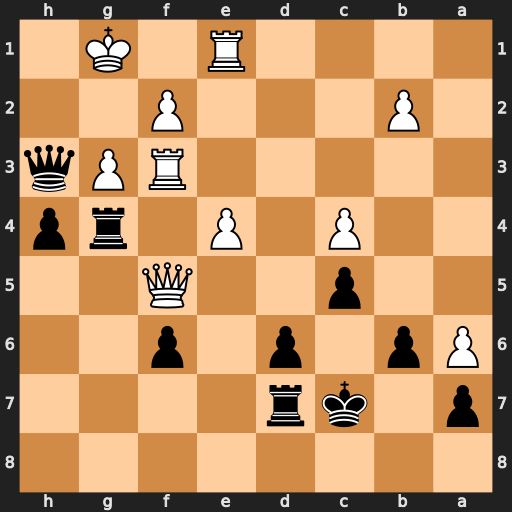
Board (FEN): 8/p1kr4/Pp1p1p2/2p2Q2/2P1P1rp/5RPq/1P3P2/4R1K1
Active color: b
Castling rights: -
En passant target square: -
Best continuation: hxg3 Rxg3 Rxg3+ fxg3 Qxg3+